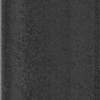
Label: dusty